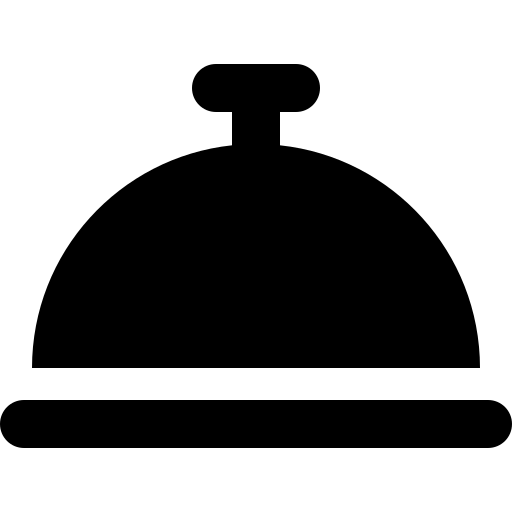
Tags: icon, FontAwesome, fa-icon, solid, bell, concierge